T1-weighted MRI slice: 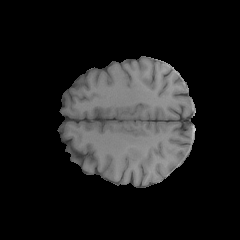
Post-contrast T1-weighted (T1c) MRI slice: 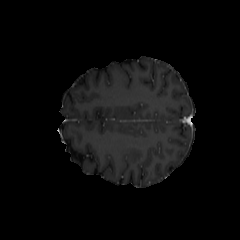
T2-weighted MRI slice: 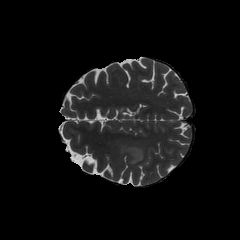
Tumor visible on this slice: yes